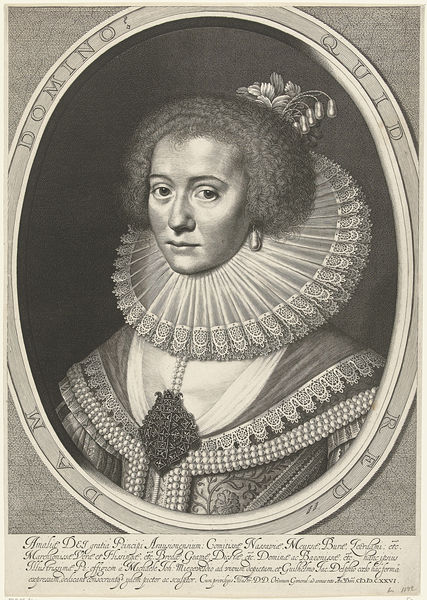
Titel: Portret van Amalia van Solms
Künstler: Willem Jacobsz. Delff
Standort: Amsterdam
Institution: Rijksmuseum
Schlagwörter: gemälde, weiß, frau, frisur, grau, haar, kleid, mund, nase, ohrring, schmuck, schwarz, stirn, blick, dame, muster, ornament, augen, bluse, kleidung, kragen, rahmen, samt, spitze, hals, halskrause, portrait, haare, adel, locken, perle, perlen, schulter, seide, oval, schrift, kette, knöpfe, perlenkette, kreuz, krause, amulett, adelig, stickereien, bildunterschrift, umrahmt, domino, legende, beschriftet, red, eingerahmt, gemme, dam, nae, amalie, eingeramt, enweib